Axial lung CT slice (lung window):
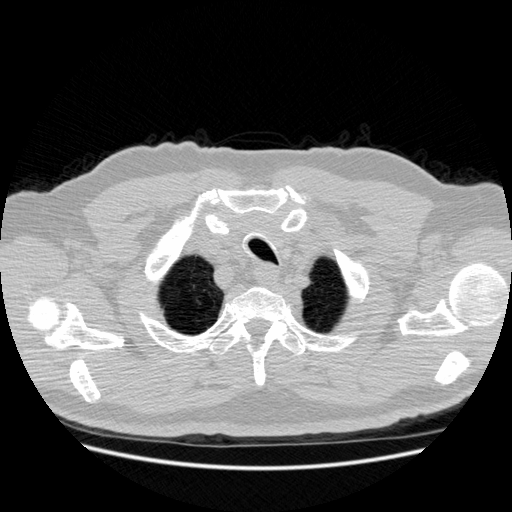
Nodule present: no